Question: I'm new to OpenGL/GLKit and having trouble with depth testing. The picture below shows a post with five beams intersecting it. They all meet in the middle (inside the post) but as you can see the parts of the beams that are meant to be obscured are still visible. They flicker like crazy and the same thing happens when I change the view so that the beams overlap on screen. If I don't glEnable(GL_CULL_FACE) then it happens within each shape i.e. the backface of the rear polygons gets drawn and interferes with the front face of the front polygon.

Here are the code snippets that I think are relevant, I've left out the stuff about setting up the vertexes and the viewing angle. Hopefully someone will recognise the problem and there's a silver bullet out there.
In my view controller
'''
- (void)viewDidLoad
{
[super viewDidLoad];
self.context = [[EAGLContext alloc] initWithAPI:kEAGLRenderingAPIOpenGLES2];
GLKView *view = (GLKView *)self.view;
view.context = self.context;
view.drawableDepthFormat = GLKViewDrawableDepthFormat24;
[self setupGL];
}
- (void)setupGL
{
[EAGLContext setCurrentContext:self.context];
self.effect = [[GLKBaseEffect alloc] init];
self.effect.lightModelAmbientColor = GLKVector4Make(0.5, 0.5, 0.5, 1);
self.effect.colorMaterialEnabled = GL_TRUE;
self.effect.light0.enabled = GL_TRUE;
self.effect.light0.position = GLKVector4Make(2, 4, -5, 1);
self.effect.material.shininess = 10.0;
self.effect.material.specularColor = GLKVector4Make(0.5, 0.5, 1, 1);
self.effect.lightingType = GLKLightingTypePerPixel;
glEnable(GL_DEPTH_TEST);
glEnable(GL_CULL_FACE);
glDepthFunc(GL_LEQUAL);
}
- (void)glkView:(GLKView *)view drawInRect:(CGRect)rect
{
glClearColor(0.2, 0.2, 0.2, 0.5);
glClear(GL_COLOR_BUFFER_BIT | GL_DEPTH_BUFFER_BIT);
[self.effect prepareToDraw];
[beams makeObjectsPerformSelector:@selector(draw)];
[post draw];
}
'''
In Beam.m
'''
-(void) draw
{
self.effect.material.shininess = 15.0;
glEnableVertexAttribArray(GLKVertexAttribPosition);
glVertexAttribPointer(GLKVertexAttribPosition, 3, GL_FLOAT, GL_FALSE, 0, triangleVertices);
glEnableVertexAttribArray(GLKVertexAttribColor);
glVertexAttribPointer(GLKVertexAttribColor, 4, GL_FLOAT, GL_FALSE, 0, triangleColours);
glEnableVertexAttribArray(GLKVertexAttribNormal);
glVertexAttribPointer(GLKVertexAttribNormal, 3, GL_FLOAT, GL_FALSE, 0, triangleNormals);
glDrawArrays(GL_TRIANGLES, 0, 48);
glDisableVertexAttribArray(GLKVertexAttribPosition);
glDisableVertexAttribArray(GLKVertexAttribColor);
glDisableVertexAttribArray(GLKVertexAttribNormal);
}
'''
I fully admit to being very new and inexperienced at this, so I'm quite open to constructive criticism if I've structured the app poorly.
Cheers,
Craig
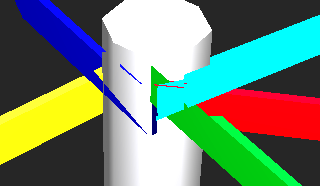
Answer: The solution came from HannesSAK (http://www.iphonedevsdk.com/forum/iphone-sdk-development/5239-opengl-es-problem-depthbuffer-culling.html) it seems that setting zNear as 0.0f was my problem. I changed it to 1.0f and the image rendered correctly.
'''
self.effect.transform.projectionMatrix = GLKMatrix4MakePerspective(0.125*RADIANS, 2.0/3.0, 1.0f, 50.0f);
'''